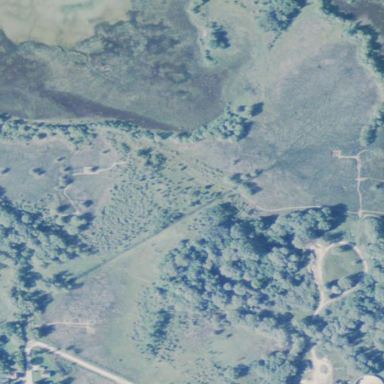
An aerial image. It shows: Marshy wetland area.